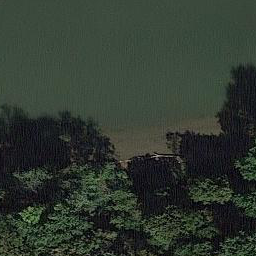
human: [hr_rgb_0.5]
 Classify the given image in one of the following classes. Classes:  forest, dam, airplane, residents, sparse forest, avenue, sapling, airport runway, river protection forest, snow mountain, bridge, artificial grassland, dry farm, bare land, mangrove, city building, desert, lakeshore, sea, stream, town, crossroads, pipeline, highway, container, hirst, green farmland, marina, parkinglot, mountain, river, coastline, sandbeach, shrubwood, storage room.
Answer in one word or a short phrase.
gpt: river protection forest